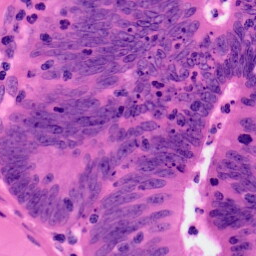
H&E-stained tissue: Colon